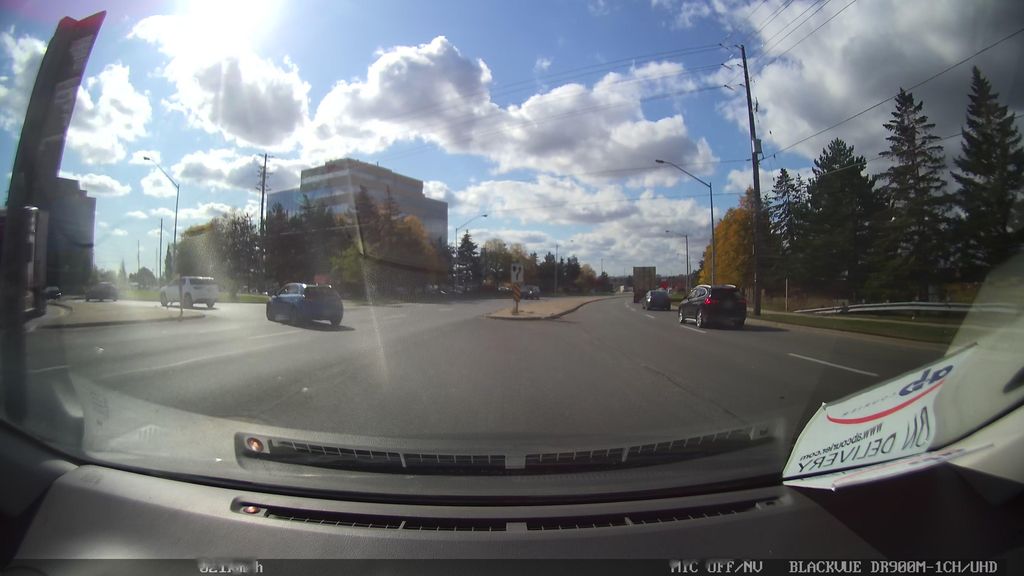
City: toronto